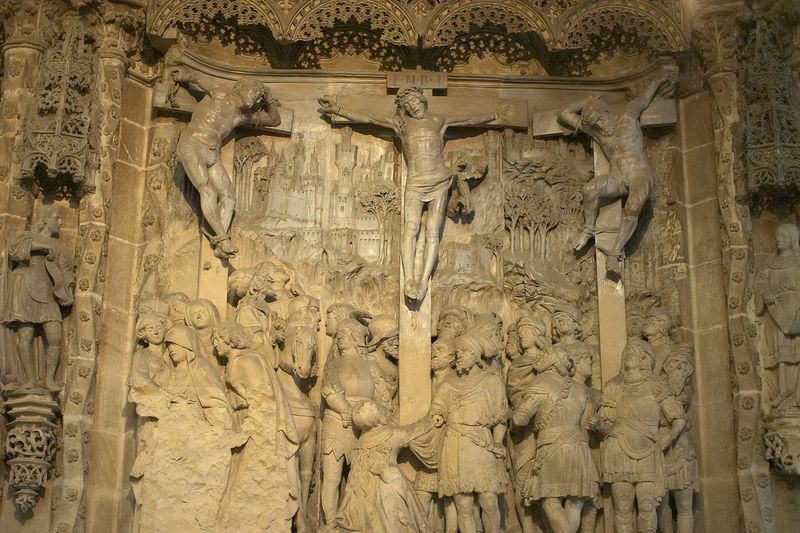
Titel: Kathedrale von Burgos
Künstler: Juan de Colonia
Standort: Burgos (EU - E); Burgos, Kathedrale (EU - E)
Schlagwörter: menschen, kirche, krone, kreuz, dom, altar, jesus, kreuzigung, dornen, gekreuzigt, dornenkrone